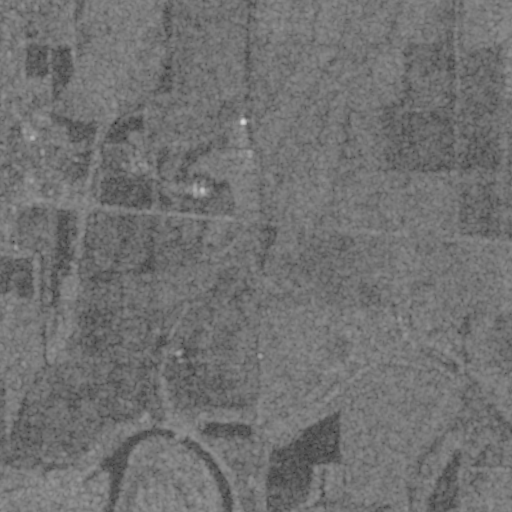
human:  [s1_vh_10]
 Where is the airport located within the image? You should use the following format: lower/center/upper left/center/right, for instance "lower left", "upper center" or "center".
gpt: The airport is located in the upper center of the image.
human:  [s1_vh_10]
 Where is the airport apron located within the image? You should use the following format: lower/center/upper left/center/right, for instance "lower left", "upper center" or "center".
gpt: The airport apron is located in the upper center of the image.
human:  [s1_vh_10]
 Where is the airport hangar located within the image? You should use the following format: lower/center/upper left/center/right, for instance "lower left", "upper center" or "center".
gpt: The airport hangar is located in the upper center of the image.
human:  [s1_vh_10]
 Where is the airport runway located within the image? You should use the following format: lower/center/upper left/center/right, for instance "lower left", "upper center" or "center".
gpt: The airport runway is located in the upper center of the image.
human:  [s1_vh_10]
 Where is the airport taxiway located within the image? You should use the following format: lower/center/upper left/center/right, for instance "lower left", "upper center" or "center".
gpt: The airport taxiway is located in the upper center of the image.
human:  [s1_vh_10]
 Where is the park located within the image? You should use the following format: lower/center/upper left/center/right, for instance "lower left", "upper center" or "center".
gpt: The park is located in the upper left of the image.
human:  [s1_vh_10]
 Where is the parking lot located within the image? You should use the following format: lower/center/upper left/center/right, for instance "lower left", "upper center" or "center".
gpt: The parking lot is located in the upper left of the image.
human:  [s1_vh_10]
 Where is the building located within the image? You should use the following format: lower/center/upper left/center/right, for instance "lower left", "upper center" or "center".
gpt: The building is located in the upper left of the image.
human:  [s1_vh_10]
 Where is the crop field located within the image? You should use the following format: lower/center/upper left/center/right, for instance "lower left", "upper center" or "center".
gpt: There is no crop field in the image.

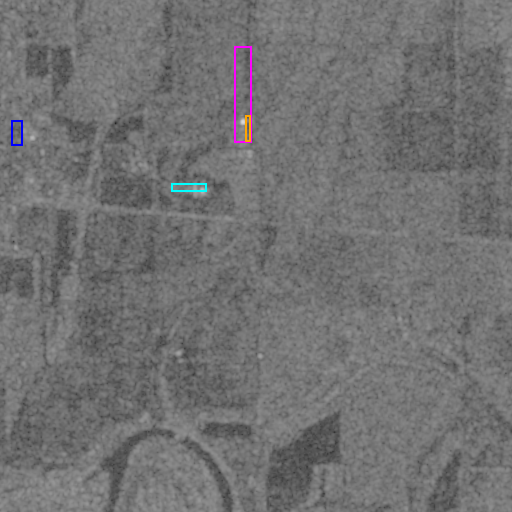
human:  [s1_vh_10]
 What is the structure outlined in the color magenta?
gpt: The structure outlined in magenta is an airport.
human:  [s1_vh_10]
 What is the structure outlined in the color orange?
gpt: The structure outlined in orange is an airport apron.
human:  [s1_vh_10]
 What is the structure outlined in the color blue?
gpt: The structure outlined in blue is a park.
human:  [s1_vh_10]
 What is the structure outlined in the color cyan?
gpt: The structure outlined in cyan is a building.
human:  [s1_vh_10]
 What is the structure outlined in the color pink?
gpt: There is no pink outline.